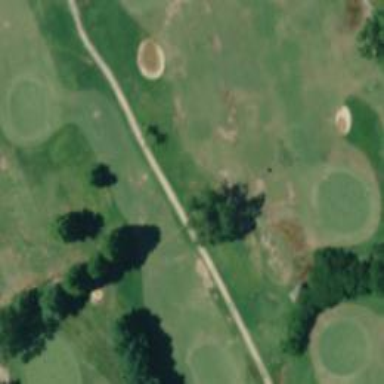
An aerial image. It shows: View of golf hole.